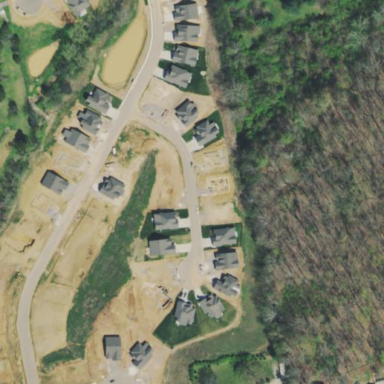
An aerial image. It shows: Residential area consisting of single-family homes.